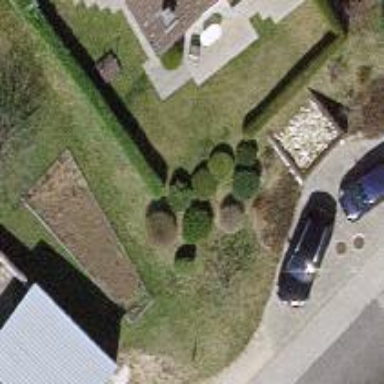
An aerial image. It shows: Hedge acting as barrier.